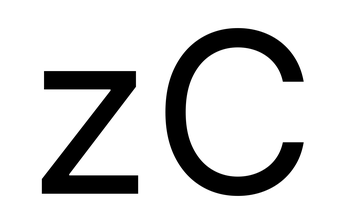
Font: Inter_Regular